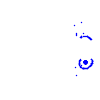
Particle: pion